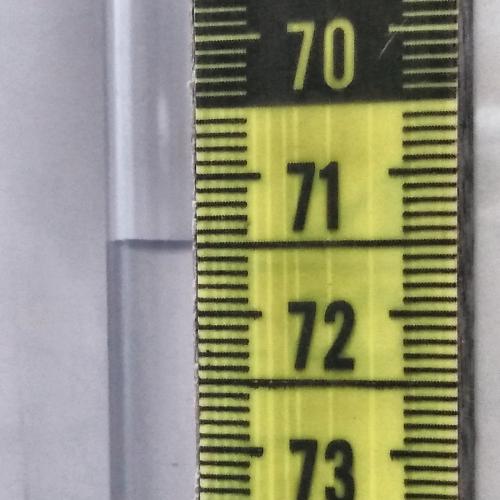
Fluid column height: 71.5 cm